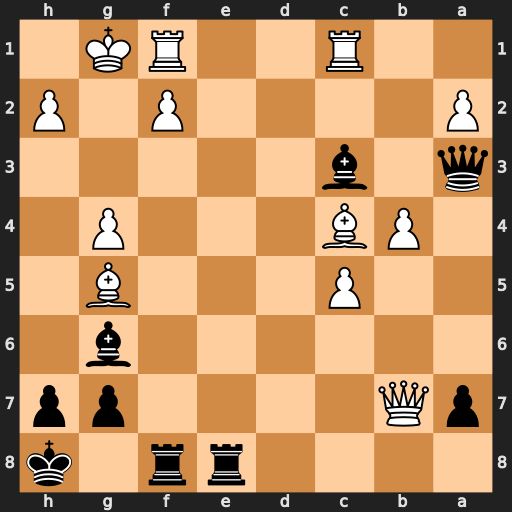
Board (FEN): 4rr1k/pQ4pp/6b1/2P3B1/1PB3P1/q1b5/P4P1P/2R2RK1
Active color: b
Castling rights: -
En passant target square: -
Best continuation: Re4 h3 Rxc4